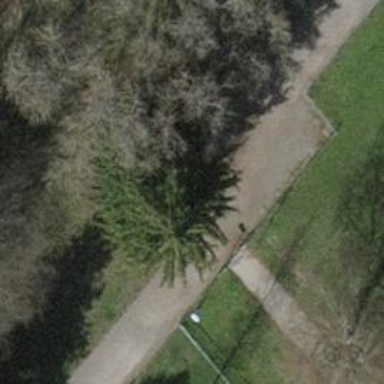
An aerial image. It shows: Entrance with barrier.